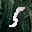
Label: 5